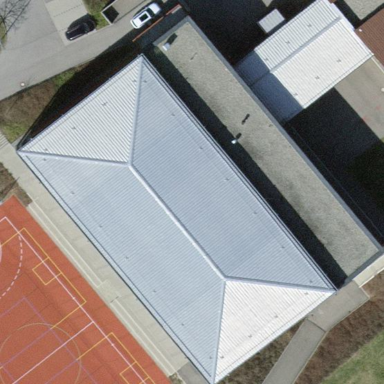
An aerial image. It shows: Building being used as sports hall.